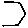
Label: hexagon